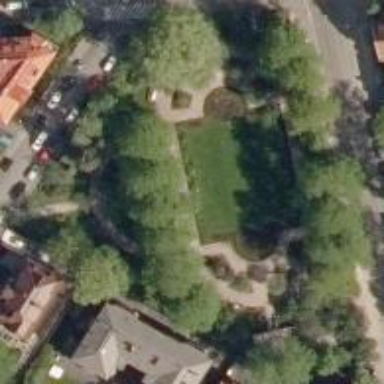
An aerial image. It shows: Lovely park for leisure and relaxation.